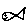
Label: fish